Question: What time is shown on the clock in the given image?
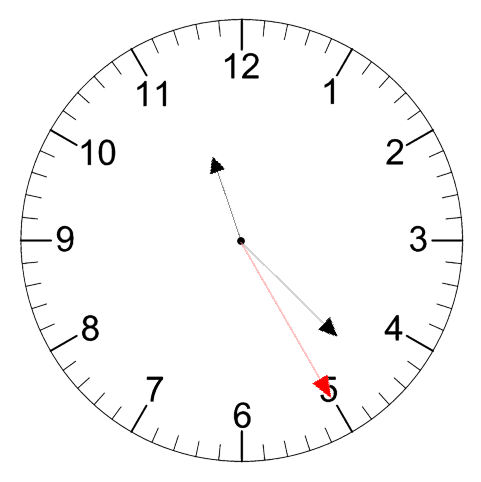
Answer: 11:22:25